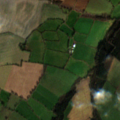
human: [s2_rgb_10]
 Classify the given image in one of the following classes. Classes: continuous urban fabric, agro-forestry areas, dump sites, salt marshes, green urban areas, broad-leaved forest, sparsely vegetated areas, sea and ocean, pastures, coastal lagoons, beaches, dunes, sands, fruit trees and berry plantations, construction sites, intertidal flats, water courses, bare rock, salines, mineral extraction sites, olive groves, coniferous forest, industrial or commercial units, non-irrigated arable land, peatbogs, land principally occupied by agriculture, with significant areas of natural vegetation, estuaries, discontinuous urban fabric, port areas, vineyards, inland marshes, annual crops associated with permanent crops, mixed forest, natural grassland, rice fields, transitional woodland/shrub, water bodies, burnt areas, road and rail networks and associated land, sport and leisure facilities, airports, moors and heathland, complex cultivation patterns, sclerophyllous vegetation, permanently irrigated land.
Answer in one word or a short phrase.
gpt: non-irrigated arable land, pastures, coniferous forest